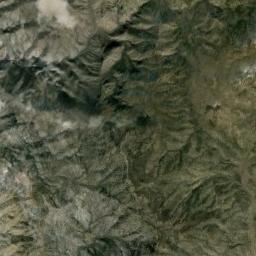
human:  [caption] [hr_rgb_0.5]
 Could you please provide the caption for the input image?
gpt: The mountains are winding and undulating .

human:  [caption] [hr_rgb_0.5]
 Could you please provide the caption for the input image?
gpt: The folded mountain consists of a number of ridges and valleys .

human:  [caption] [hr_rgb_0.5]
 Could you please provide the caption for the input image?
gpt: The mountain is consist of half of green plants and half of bare land .

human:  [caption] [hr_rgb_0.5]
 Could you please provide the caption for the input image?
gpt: The mountains are covered with yellow dirt .

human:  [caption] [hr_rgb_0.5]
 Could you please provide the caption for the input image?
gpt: There are some ridges on the brown mountain .